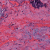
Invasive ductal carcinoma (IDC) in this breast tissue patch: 0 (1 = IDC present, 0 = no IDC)